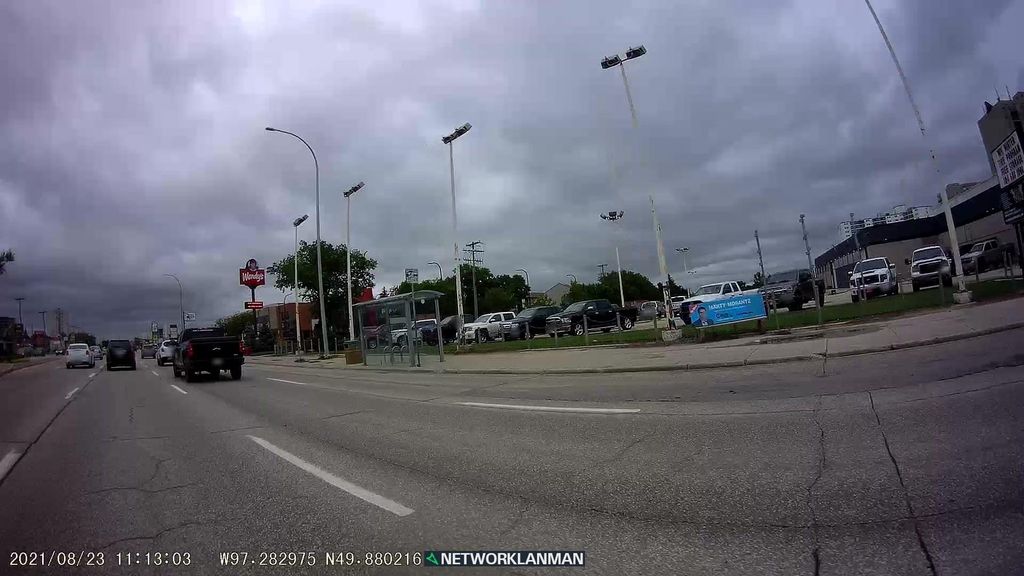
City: winnipeg